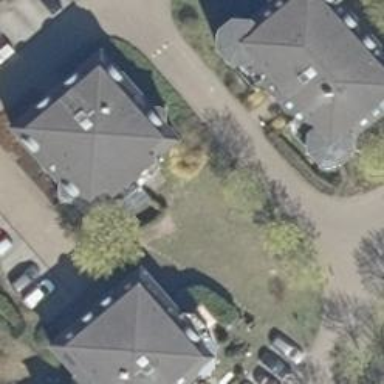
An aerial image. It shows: Residential building with mansard roof.